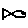
Label: fish